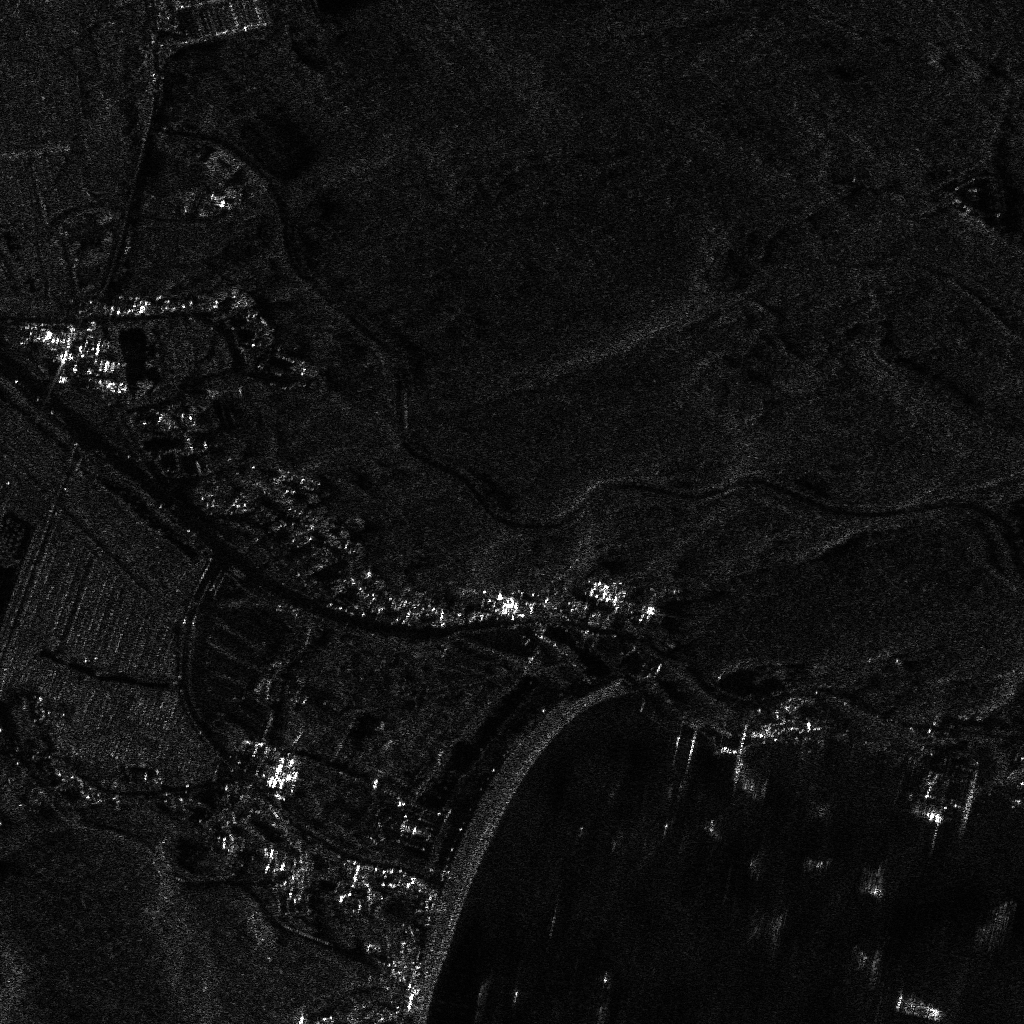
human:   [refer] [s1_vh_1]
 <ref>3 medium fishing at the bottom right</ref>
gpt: <box>[[72, 82, 74, 86, 2], [84, 92, 86, 96, 2], [84, 84, 86, 88, 15]]</box>

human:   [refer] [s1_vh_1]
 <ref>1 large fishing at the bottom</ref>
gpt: <box>[[58, 94, 59, 99, 7]]</box>

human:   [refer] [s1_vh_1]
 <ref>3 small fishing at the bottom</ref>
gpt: <box>[[68, 80, 70, 81, 48], [49, 95, 50, 98, 14], [56, 79, 57, 82, 25]]</box>